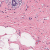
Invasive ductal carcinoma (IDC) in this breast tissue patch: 0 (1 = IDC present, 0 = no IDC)